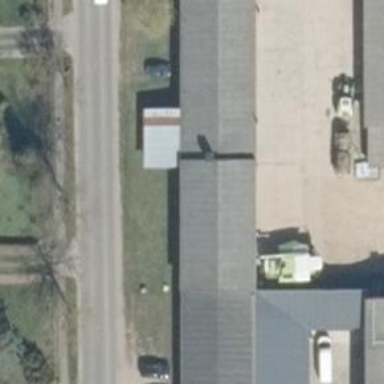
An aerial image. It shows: Industrial building.